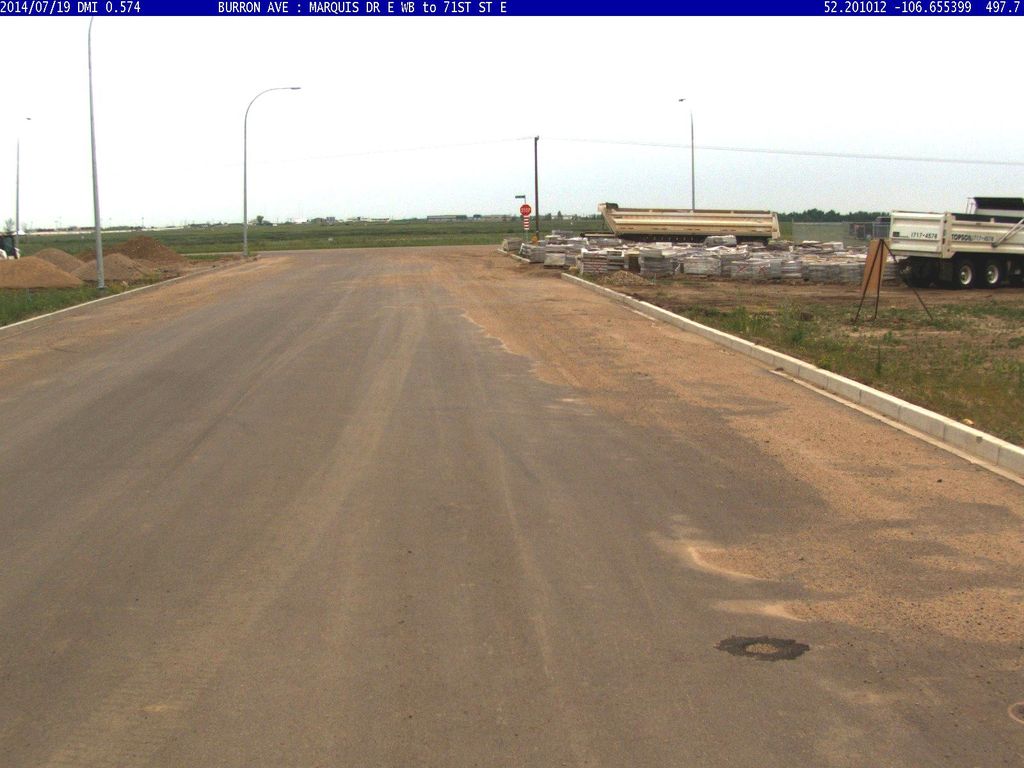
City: saskatoon